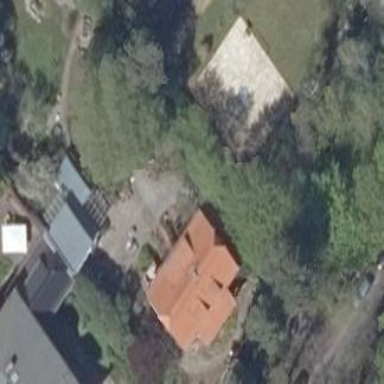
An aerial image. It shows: Detached building with half-hipped roof shape.